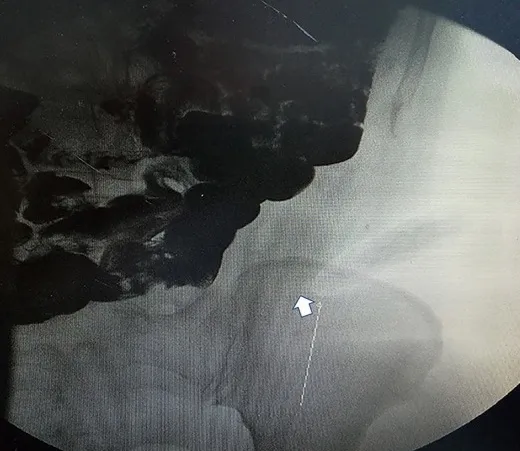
Gastrointestinal radiography revealing a mass in the left lower quadrant. Arrow points to an oval tumor (white arrow).
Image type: radiology (x_ray)